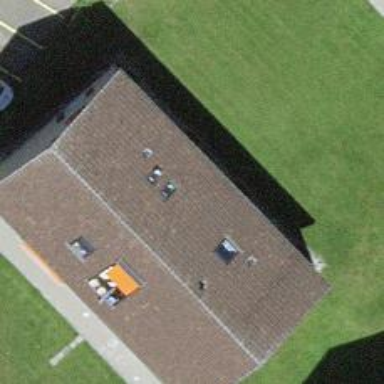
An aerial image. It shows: Residential building.